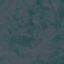
Land use / land cover: HerbaceousVegetation